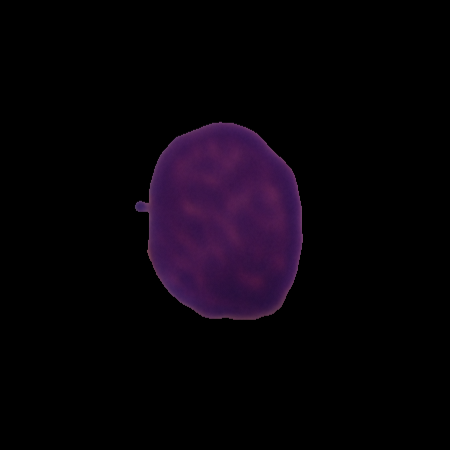
Label: healthy